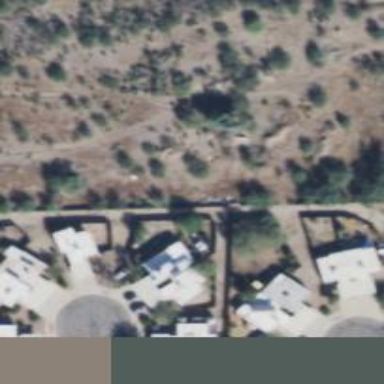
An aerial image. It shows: Alleyway designated as service road.